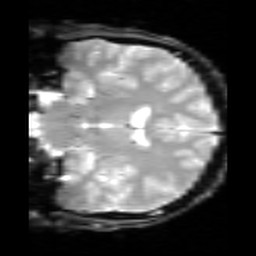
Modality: inplaneT2
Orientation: coronal
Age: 39
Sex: male
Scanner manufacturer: siemens
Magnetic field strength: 2.894 T
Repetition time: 5 s
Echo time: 0.033 s